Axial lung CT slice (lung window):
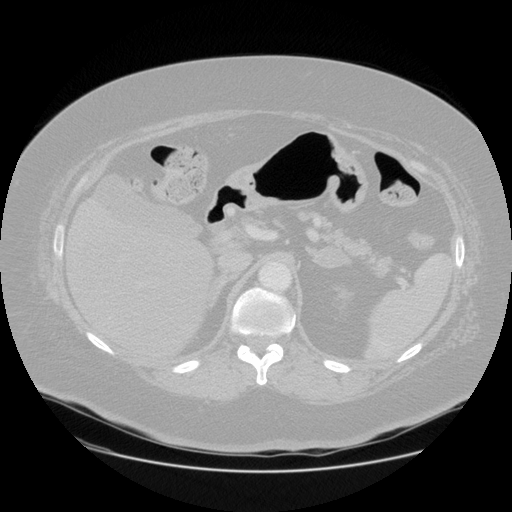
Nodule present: no